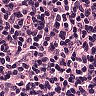
Metastatic tissue present: no